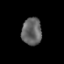
Tissue: prostate
Cell type: T cells
Senescence score: 0.2307
Nuclear area (px): 535
Mean DAPI intensity: 99.462